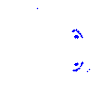
Particle: pion